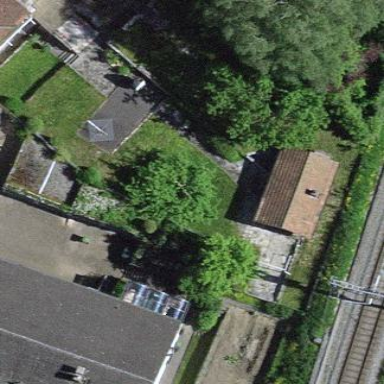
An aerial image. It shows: Garage.